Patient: sex F, age 59
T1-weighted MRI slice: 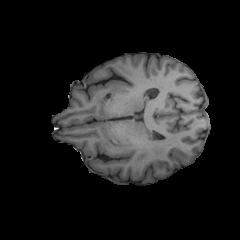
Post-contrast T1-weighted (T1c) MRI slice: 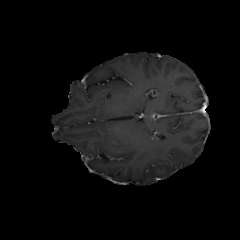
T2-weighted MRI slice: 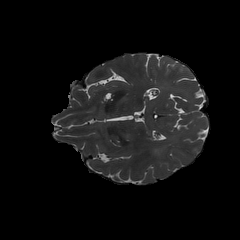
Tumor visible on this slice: yes
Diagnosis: Glioblastoma, IDH-wildtype
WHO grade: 4